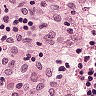
Metastatic tissue present: no